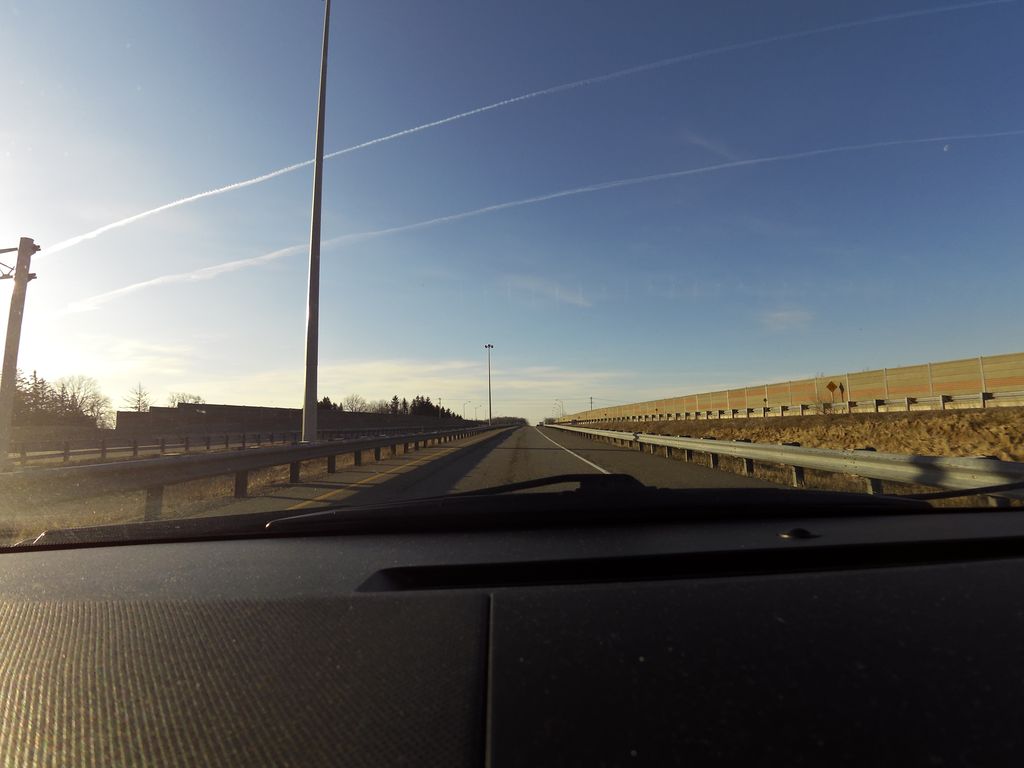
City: hamilton